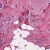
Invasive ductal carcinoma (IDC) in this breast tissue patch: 0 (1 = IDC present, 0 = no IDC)